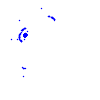
Particle: kaon